Interaction volume radius: 5 \u00c5
Interaction volume height: 10 \u00c5
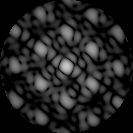
Disorder parameter: 0.2047